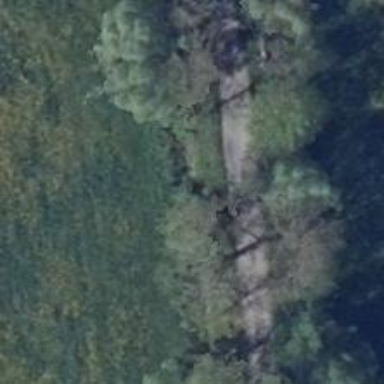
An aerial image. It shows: Row of trees in natural setting.